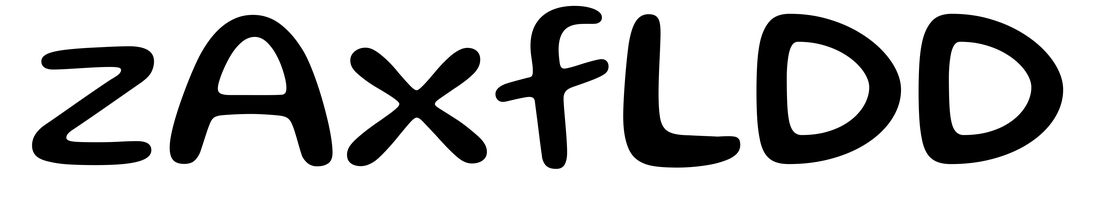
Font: Gluten_Regular